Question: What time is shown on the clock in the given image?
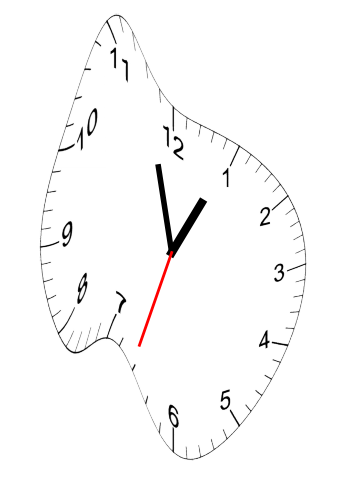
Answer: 12:57:33